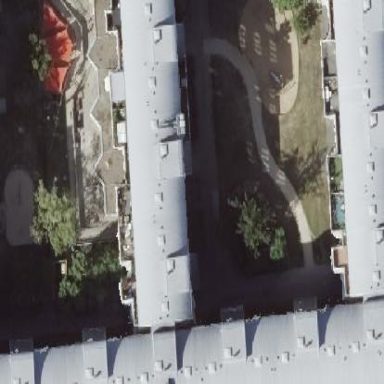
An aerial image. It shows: Apartments building with round-shaped roof.